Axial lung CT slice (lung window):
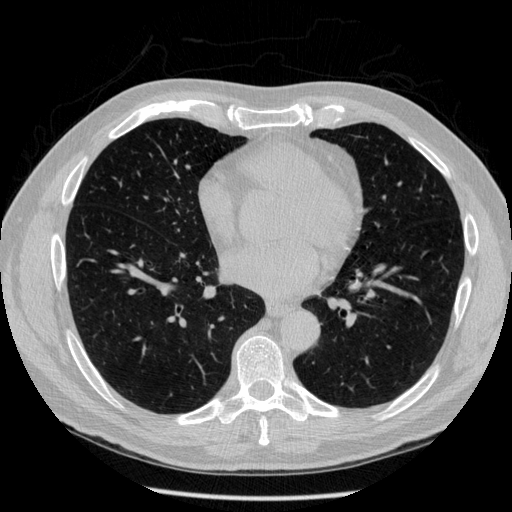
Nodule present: no